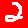
Digit: 2